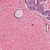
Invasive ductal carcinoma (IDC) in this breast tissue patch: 0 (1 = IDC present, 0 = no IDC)